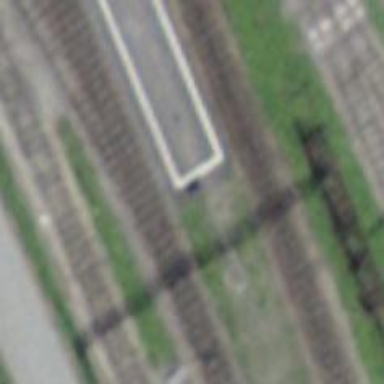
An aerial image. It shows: Narrow-gauge railway with single track. The railway is electrified with contact line.